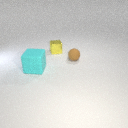
small yellow metal cube behind large cyan rubber cube